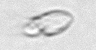
Label: Katodinium_or_Torodinium